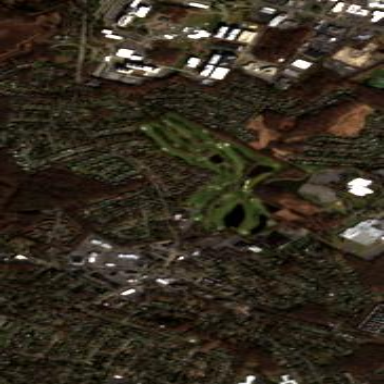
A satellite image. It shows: Golf course surrounded by greenery.